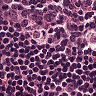
Metastatic tissue present: no